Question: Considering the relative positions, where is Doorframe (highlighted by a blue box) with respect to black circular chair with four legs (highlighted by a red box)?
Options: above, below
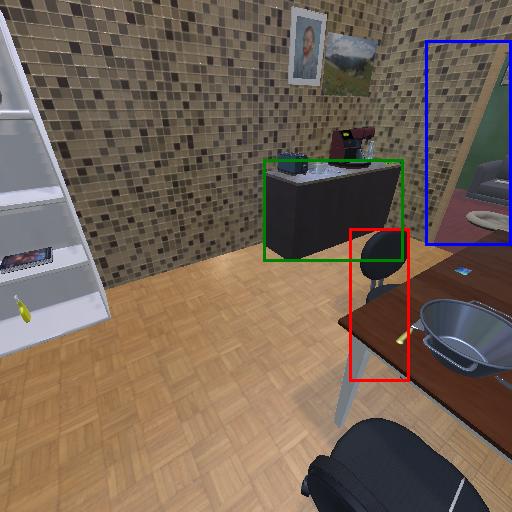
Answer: above